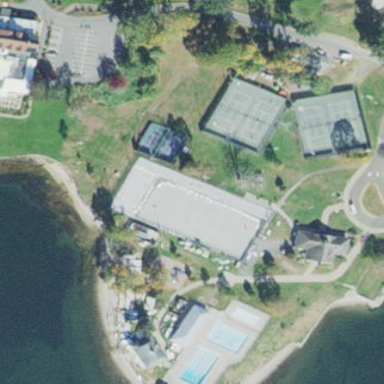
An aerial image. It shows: Tennis court on pitch.